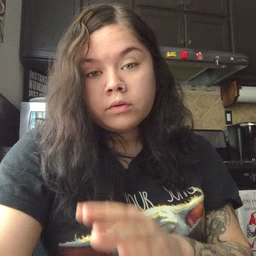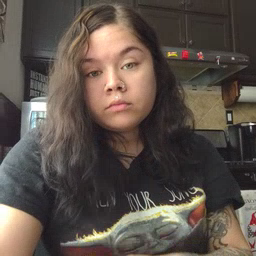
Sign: flower